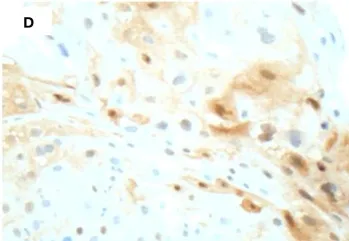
Biopsy of recurrent lesion one year following initial detection. (C, D) p16 immunohistochemical stain demonstrates focal p16 positivity indicative or AIN 1.
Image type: pathology (immunostaining)